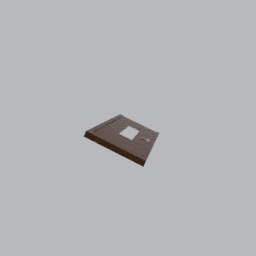
Label: architecture